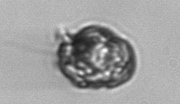
Label: Proterythropsis